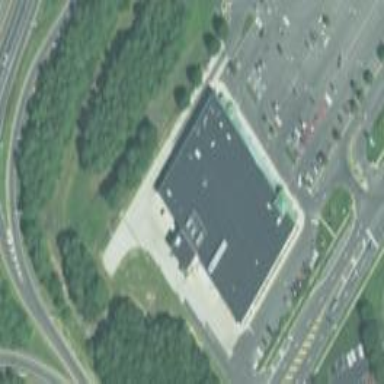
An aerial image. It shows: Supermarket building.